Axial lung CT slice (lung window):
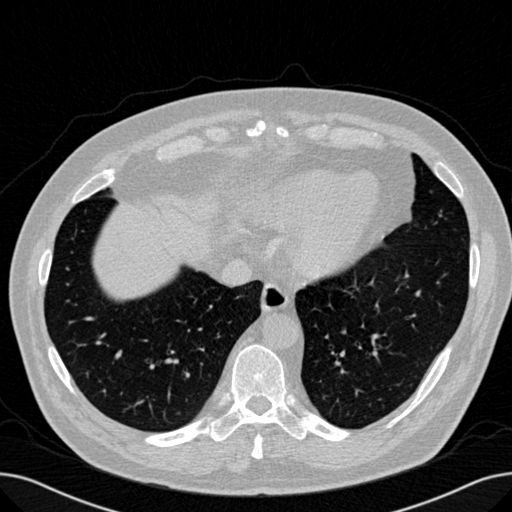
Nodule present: no